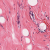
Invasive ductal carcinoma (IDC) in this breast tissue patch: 0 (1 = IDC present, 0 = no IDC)